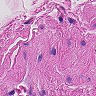
Metastatic tissue present: no